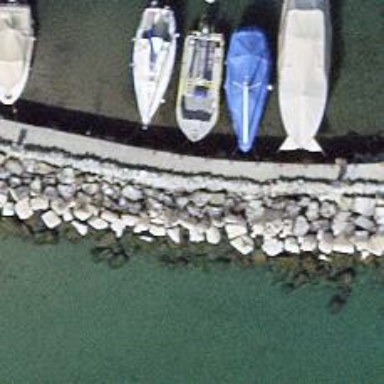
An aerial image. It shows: Man-made pier.